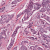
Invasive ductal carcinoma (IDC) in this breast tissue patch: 1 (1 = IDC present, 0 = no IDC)